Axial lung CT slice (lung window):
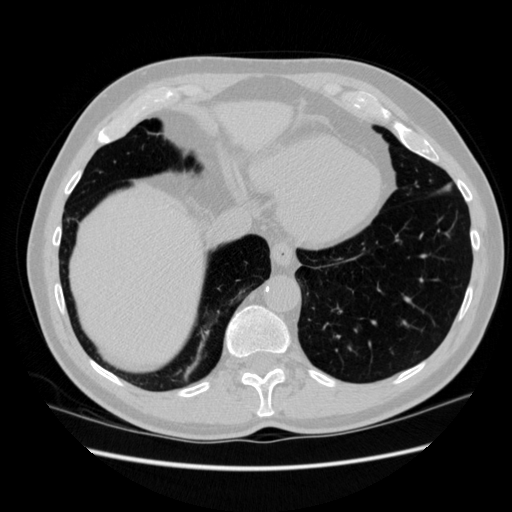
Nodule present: no